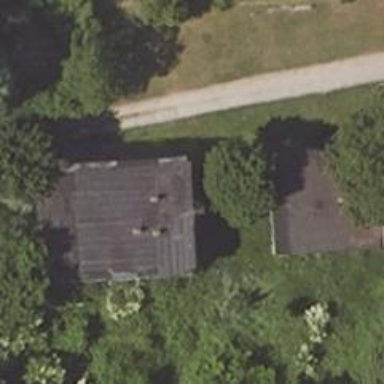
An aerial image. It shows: Simple house.